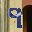
Label: 9